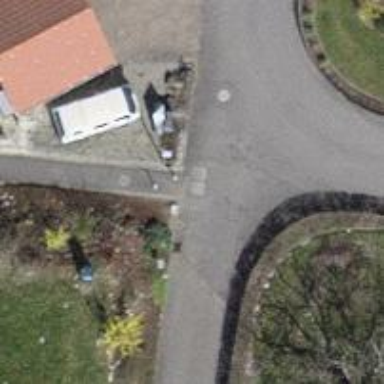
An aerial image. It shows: Bollard.